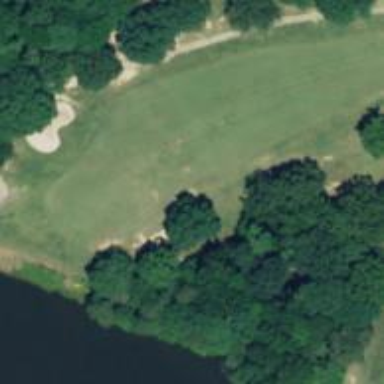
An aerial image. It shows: View of golf hole.